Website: lowes
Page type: billing-address
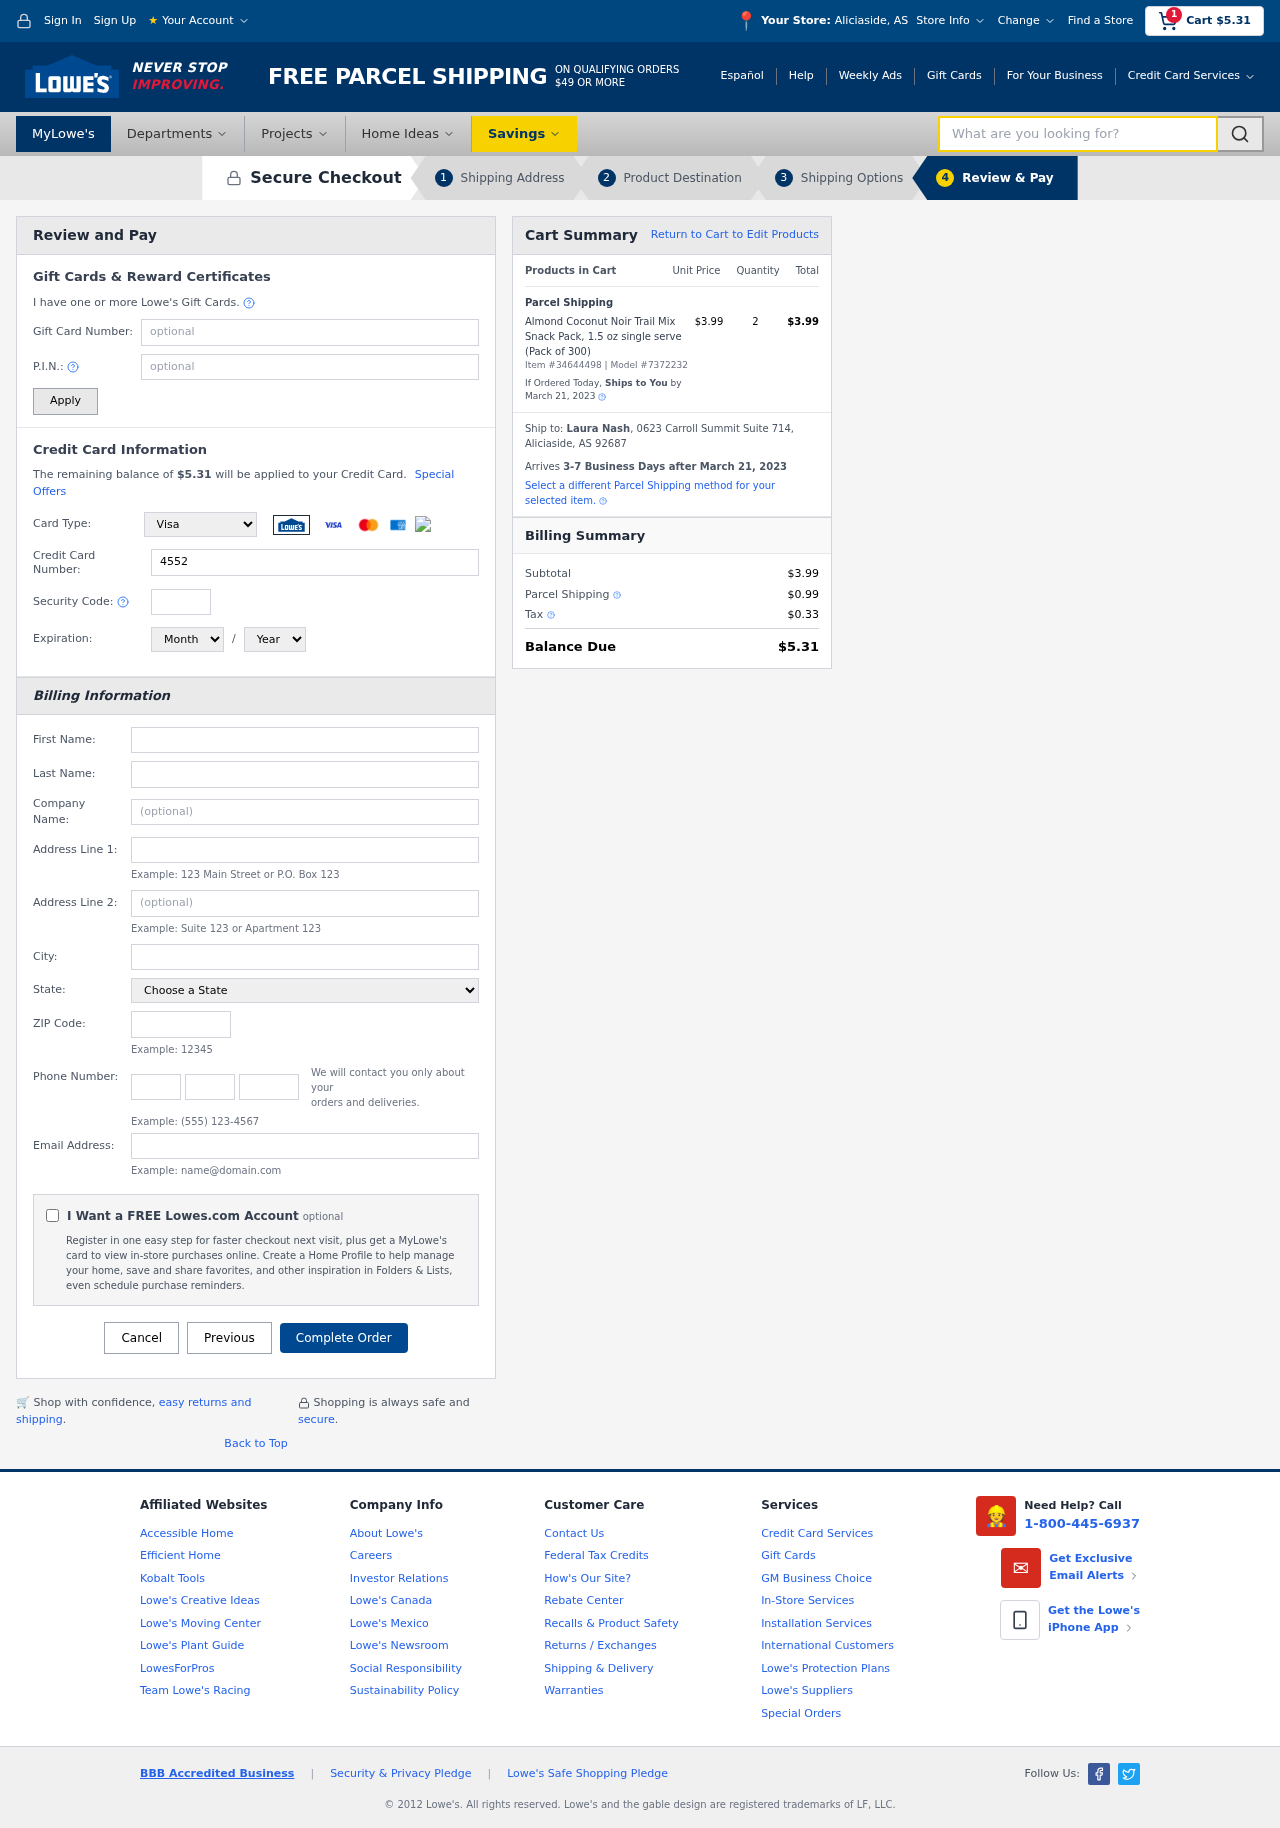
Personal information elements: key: PII_CARD_CVV
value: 852
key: PII_CARD_EXPIRY_MONTH
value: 08
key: PII_CARD_EXPIRY_YEAR
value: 26
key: PII_CARD_NUMBER
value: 4552 1390 8976 9772
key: PII_CARD_TYPE
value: Visa
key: PII_CITY
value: Aliciaside
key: PII_CITY_STATE
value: Aliciaside, AS
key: PII_EMAIL
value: lauranash@gmail.com
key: PII_FIRSTNAME
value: Laura
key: PII_FULLNAME
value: Laura Nash
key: PII_LASTNAME
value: Nash
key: PII_PHONE_AREA
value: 310
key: PII_PHONE_PREFIX
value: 558
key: PII_PHONE_SUFFIX
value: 6277
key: PII_POSTCODE
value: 92687
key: PII_STATE
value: AS
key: PII_STREET
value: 0623 Carroll Summit Suite 714
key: PII_STREET2
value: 704 Wheeler Throughway Apt. 878
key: PII_CITY_STATE_ZIP
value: Aliciaside, AS 92687
Product elements: key: PRODUCT1_NAME
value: Almond Coconut Noir Trail Mix Snack Pack, 1.5 oz single serve (Pack of 300)
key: PRODUCT1_PRICE
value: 3.99
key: PRODUCT1_QUANTITY
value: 2
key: PRODUCT_ITEM_NUMBER
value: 34644498
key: PRODUCT_MODEL_NUMBER
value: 7372232
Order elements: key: ORDER_SUBTOTAL
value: $5.31
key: ORDER_TOTAL
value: $5.31
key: ORDER_SHIPPING_DATE
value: March 21, 2023
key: ORDER_SUBTOTAL
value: $3.99
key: ORDER_DELIVERY_DATE
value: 3-7 Business Days after March 21, 2023
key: ORDER_SHIPPING_DATE2
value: March 21, 2023
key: ORDER_SUBTOTAL2
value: $3.99
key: ORDER_SHIPPING_COST
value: $0.99
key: ORDER_TAX
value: $0.33
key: ORDER_TOTAL2
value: $5.31
Search elements: key: HEADER_SEARCH
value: What are you looking for?